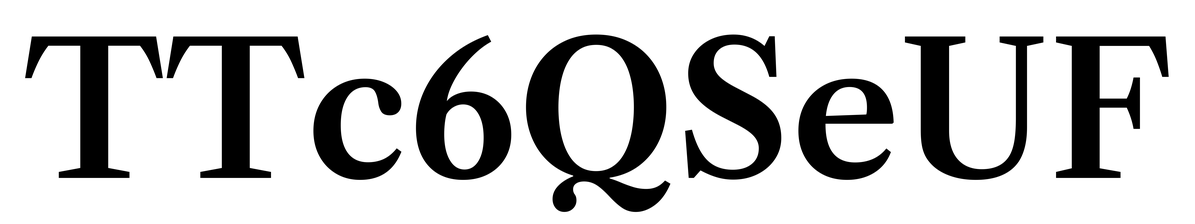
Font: LibreCaslonText_SemiBold